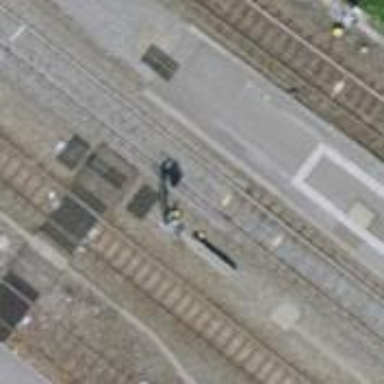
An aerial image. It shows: Single-track railway with electrified contact lines.